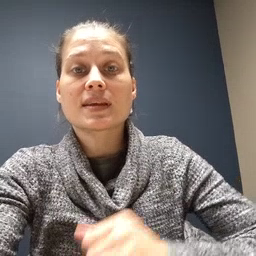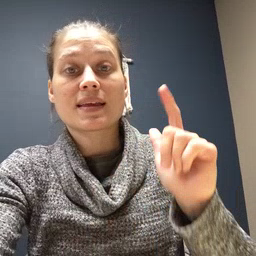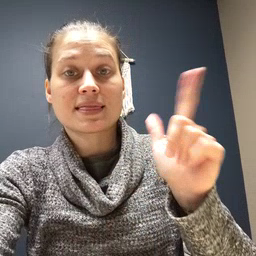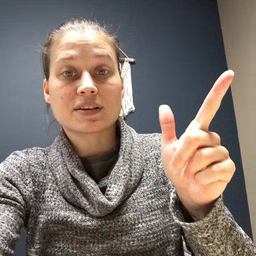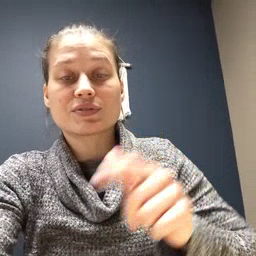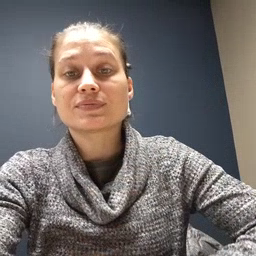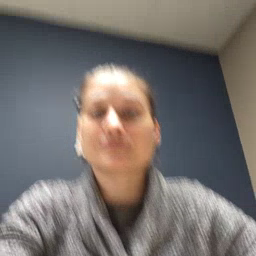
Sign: later